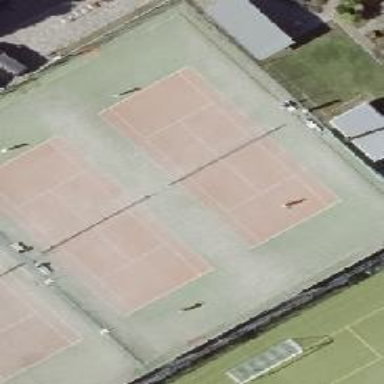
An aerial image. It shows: Tennis court in leisure pitch.